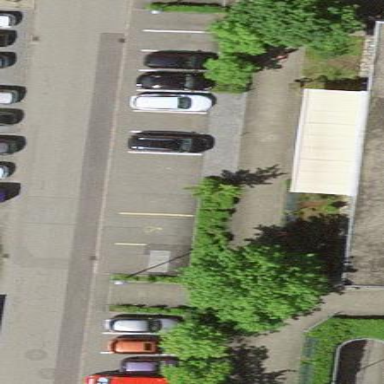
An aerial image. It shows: Parking available on the street side.